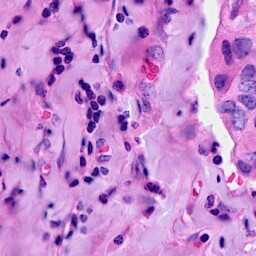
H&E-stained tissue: Breast